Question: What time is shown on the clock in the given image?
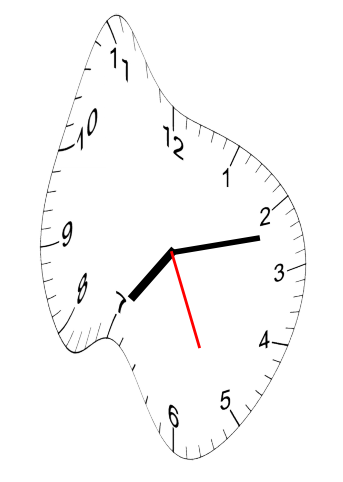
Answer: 07:12:26